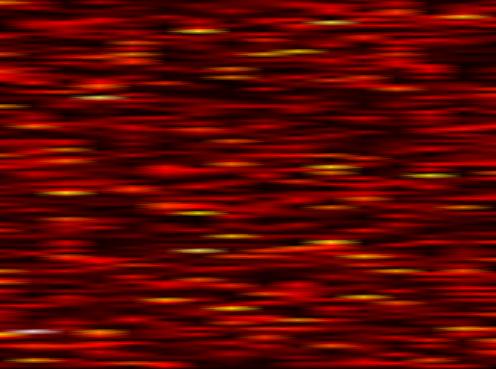
Label: OFDM